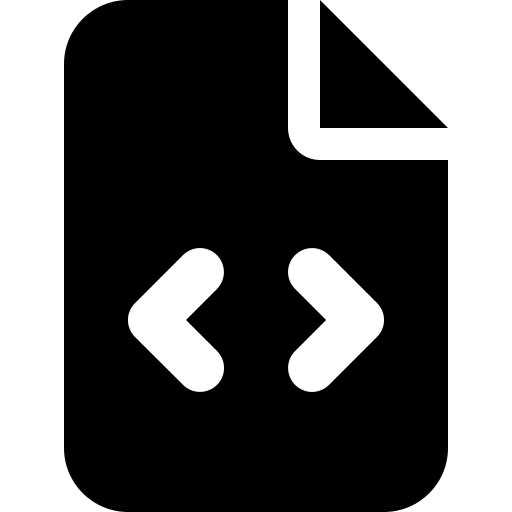
Tags: icon, FontAwesome, fa-icon, solid, file, code